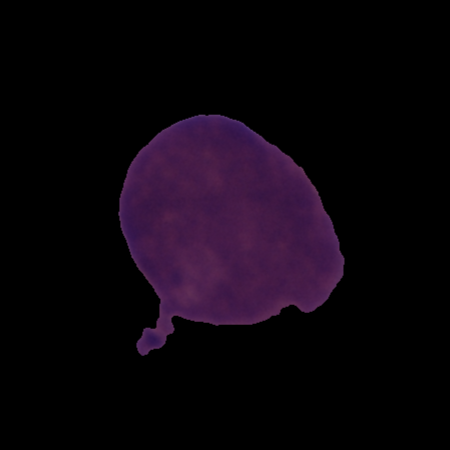
Label: cancer